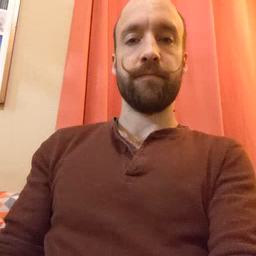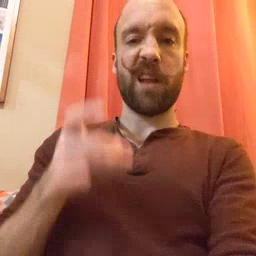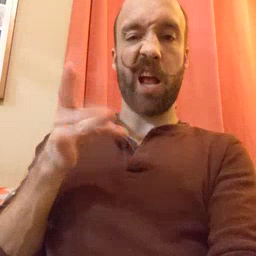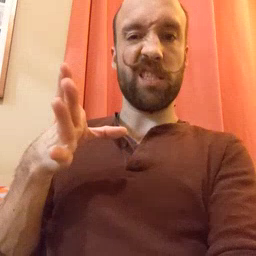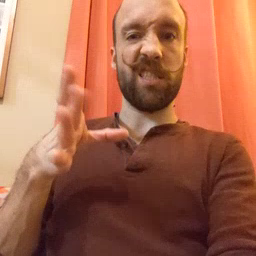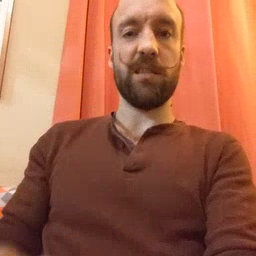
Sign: hate